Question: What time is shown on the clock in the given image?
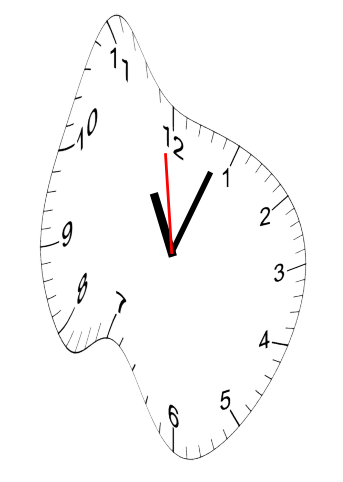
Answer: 11:03:59